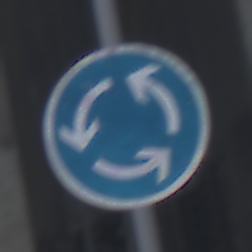
Verkehrszeichen: Kreisverkehr
Umgebung: Outdoor, Suburban
Tageszeit: MorningAfternoon
Wetter: Overcast
Licht: Natural
Jahreszeit: NotSpecified
Kontrast: LowContrast